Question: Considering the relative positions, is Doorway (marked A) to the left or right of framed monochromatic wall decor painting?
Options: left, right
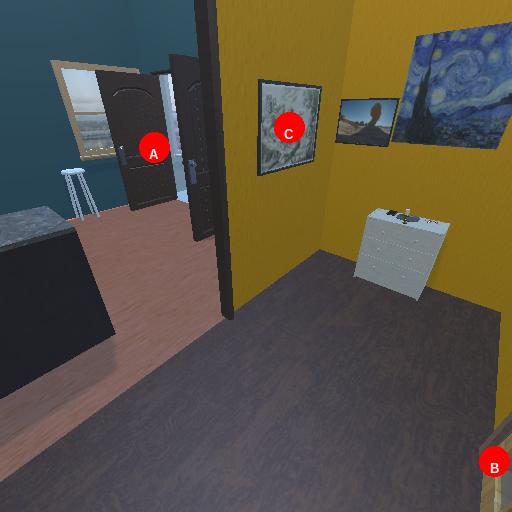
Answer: left